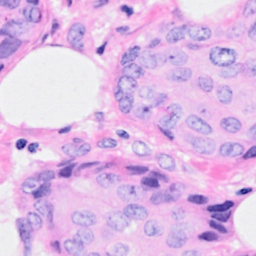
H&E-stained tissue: Breast